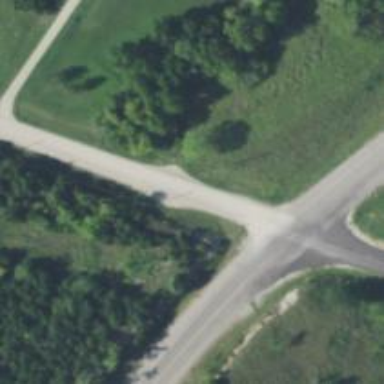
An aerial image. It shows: Stop road.